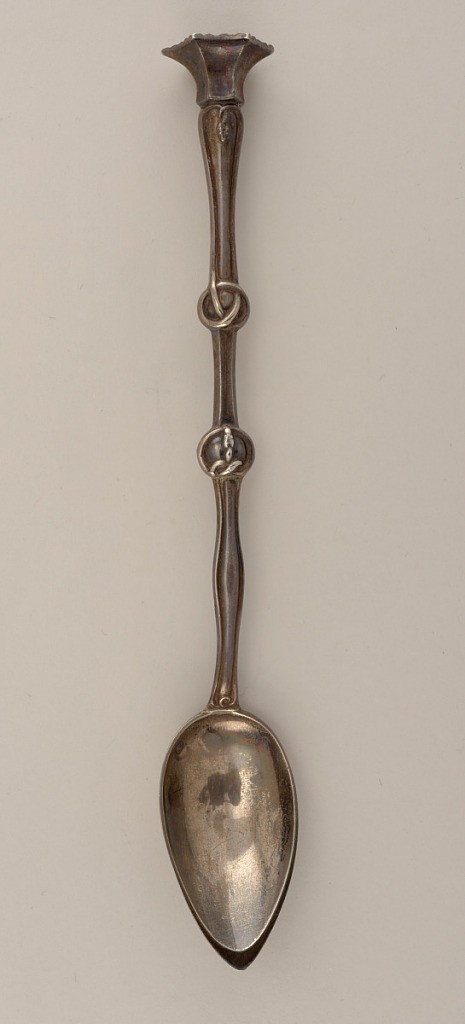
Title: Spoon
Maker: Phillipe Berthier, French, active Paris 1841-1851
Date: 19th century
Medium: silver
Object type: spoon
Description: Pointed oval bowl, shaped tubular corded stem with two knops, formed by two entertwined snakes; hexagonal crusher.